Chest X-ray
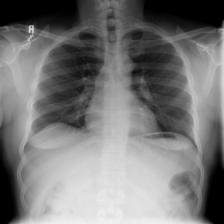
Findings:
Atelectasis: negative
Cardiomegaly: negative
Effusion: negative
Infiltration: negative
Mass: negative
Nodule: negative
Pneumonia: negative
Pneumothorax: negative
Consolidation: negative
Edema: negative
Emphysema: negative
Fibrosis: negative
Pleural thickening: negative
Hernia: negative